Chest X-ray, PA view. Patient: 49 years old, sex M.
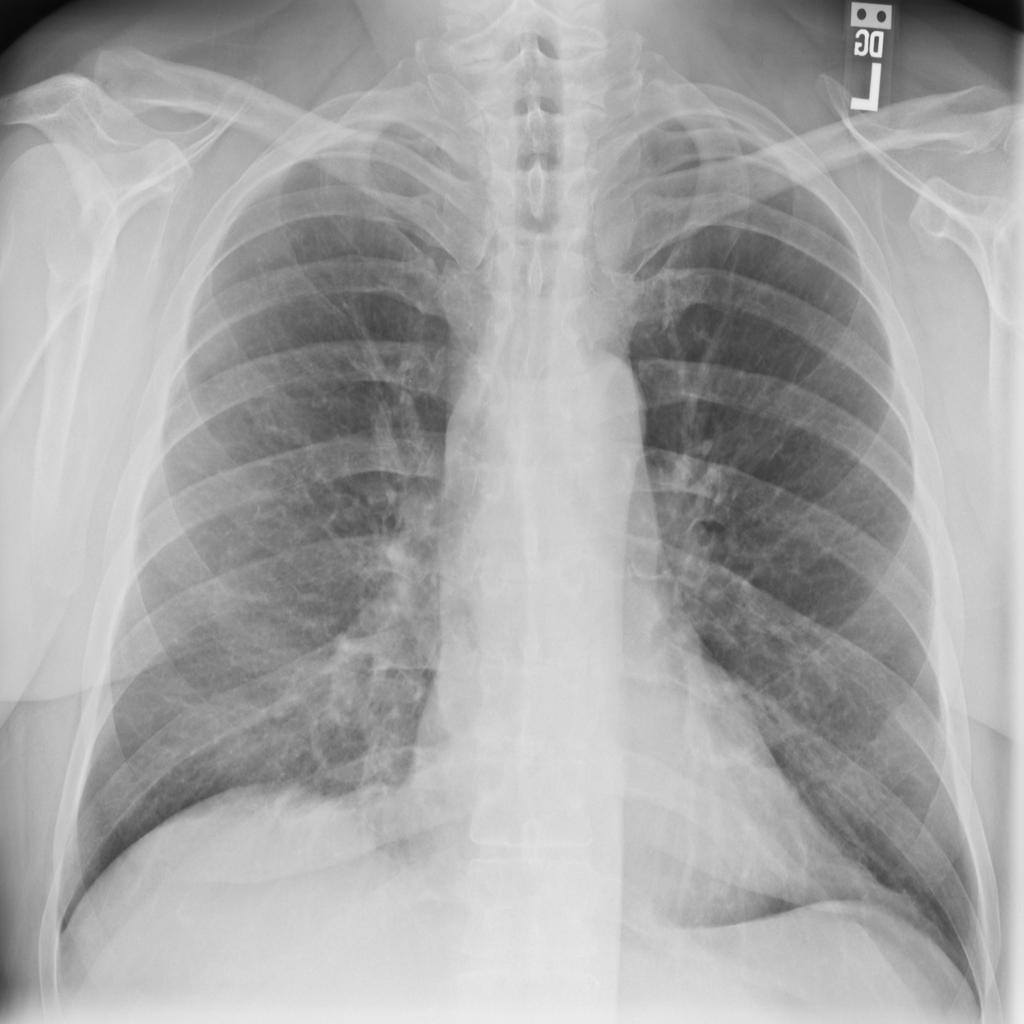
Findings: No Finding